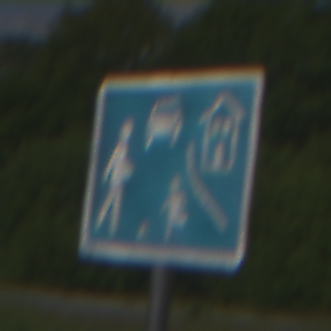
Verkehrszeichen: BeginnVerkehrsberuhigterBereich
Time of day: Midday
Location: Outdoor (RoadRail)
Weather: PartlyCloudy
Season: NotSpecified
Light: Natural